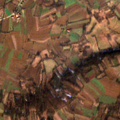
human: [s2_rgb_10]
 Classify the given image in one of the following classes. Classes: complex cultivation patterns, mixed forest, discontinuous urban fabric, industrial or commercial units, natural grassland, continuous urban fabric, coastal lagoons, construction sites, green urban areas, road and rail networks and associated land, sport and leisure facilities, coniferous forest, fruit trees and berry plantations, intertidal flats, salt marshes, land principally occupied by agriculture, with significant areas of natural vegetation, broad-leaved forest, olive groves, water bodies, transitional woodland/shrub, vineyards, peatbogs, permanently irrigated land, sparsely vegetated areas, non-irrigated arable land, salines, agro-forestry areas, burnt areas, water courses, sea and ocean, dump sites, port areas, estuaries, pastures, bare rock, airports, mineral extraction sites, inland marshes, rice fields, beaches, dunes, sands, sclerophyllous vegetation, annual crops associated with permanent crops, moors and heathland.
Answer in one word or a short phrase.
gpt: non-irrigated arable land, complex cultivation patterns, land principally occupied by agriculture, with significant areas of natural vegetation, broad-leaved forest